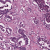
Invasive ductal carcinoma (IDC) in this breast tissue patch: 1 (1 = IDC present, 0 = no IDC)